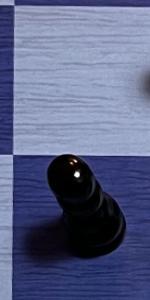
Label: Pawn_Black